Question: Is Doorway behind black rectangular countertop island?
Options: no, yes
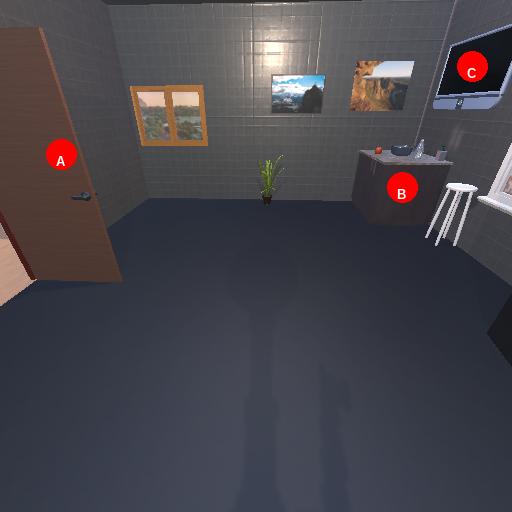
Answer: no